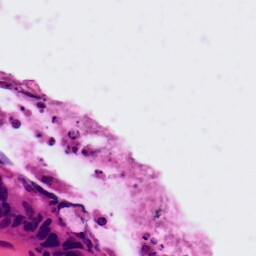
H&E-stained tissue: Colon